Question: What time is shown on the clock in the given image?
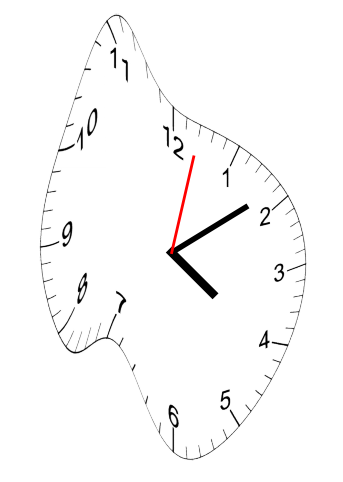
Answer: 04:09:02